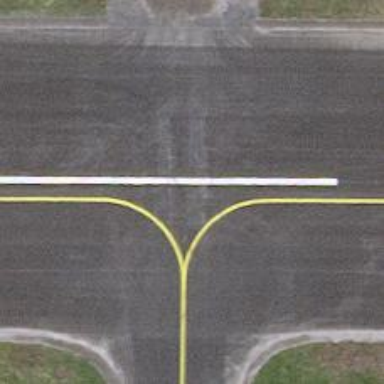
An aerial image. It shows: View of taxiway at the airport.